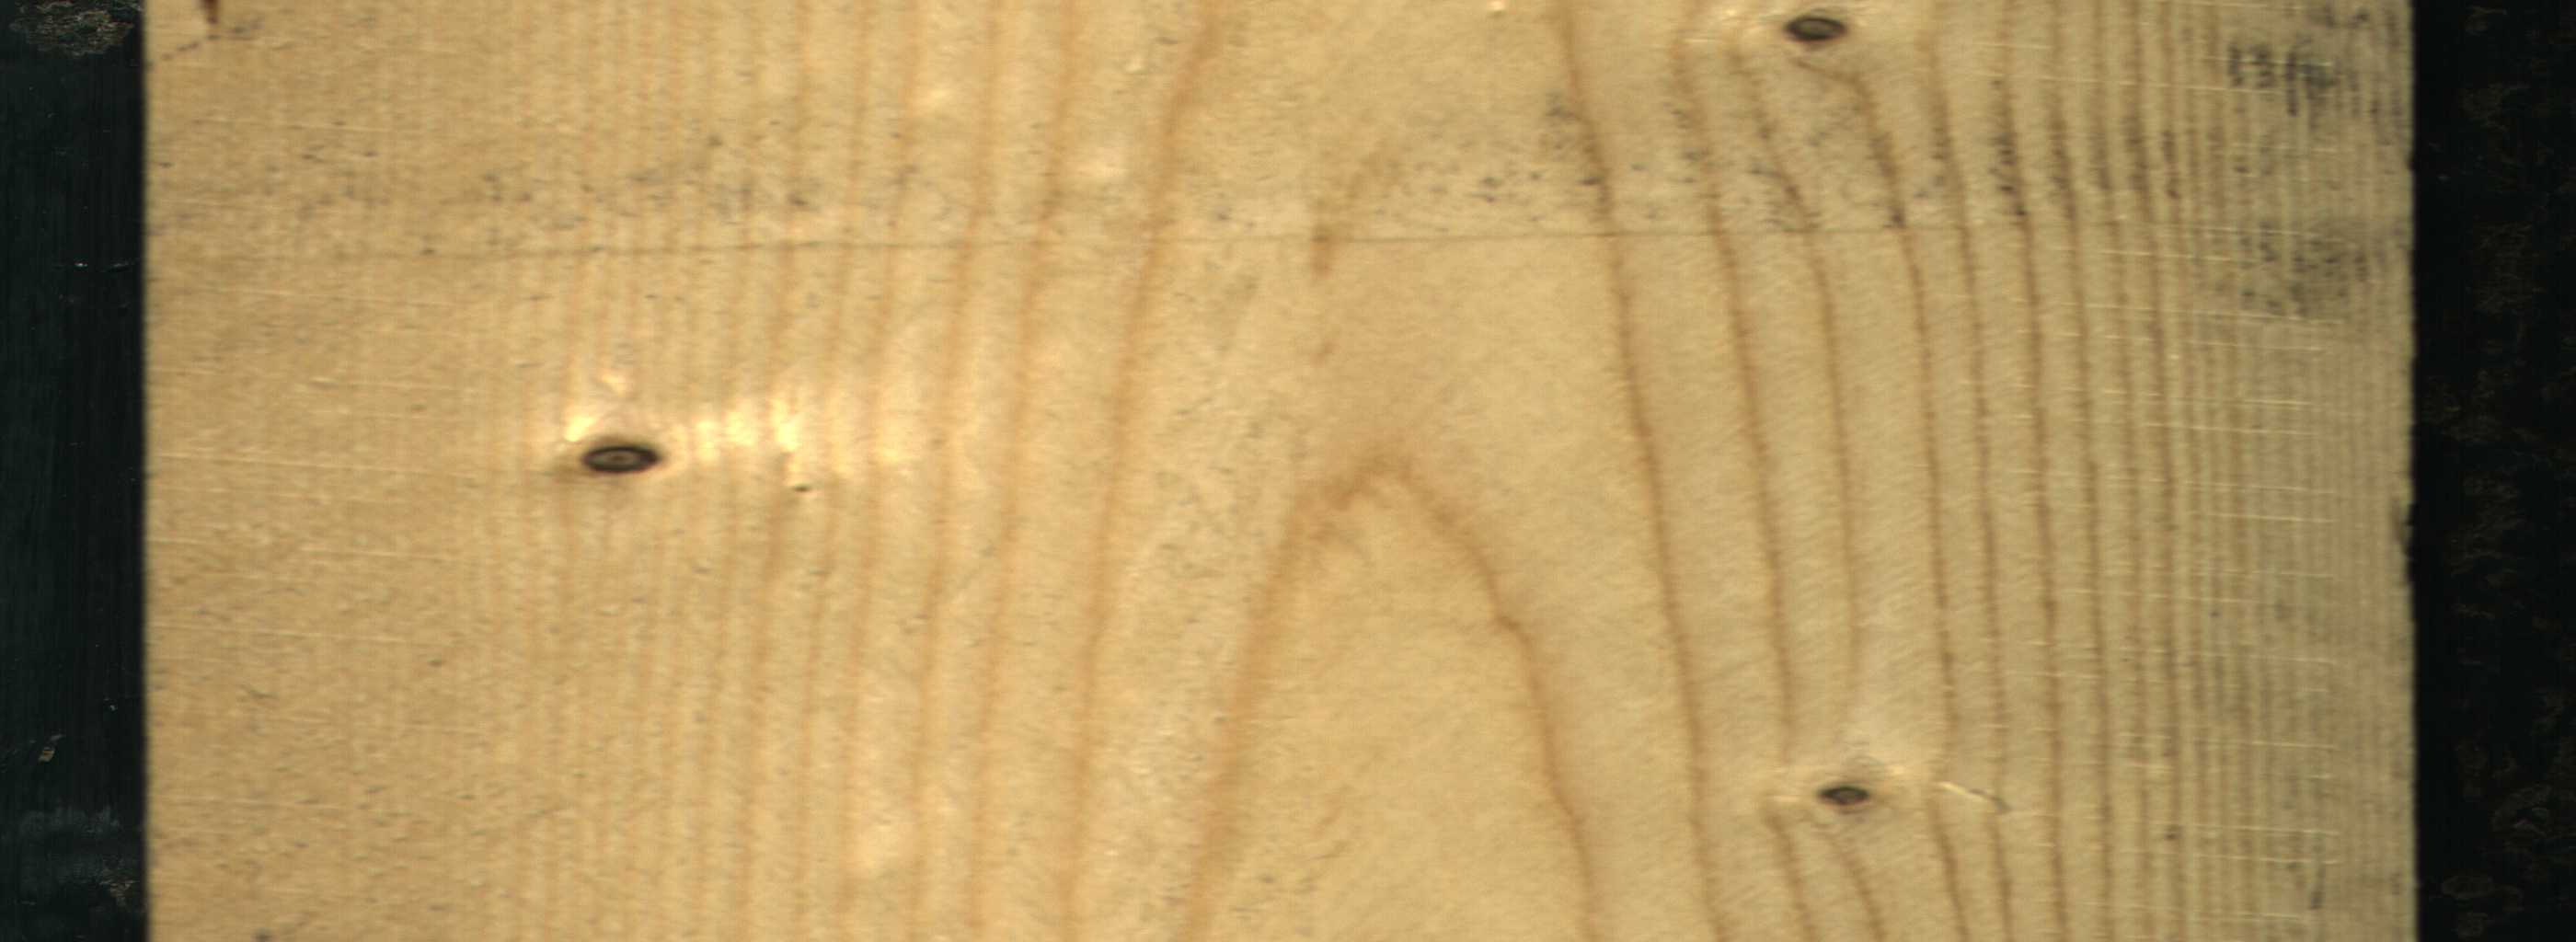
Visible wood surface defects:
Dead_Knot
Dead_Knot
Live_Knot